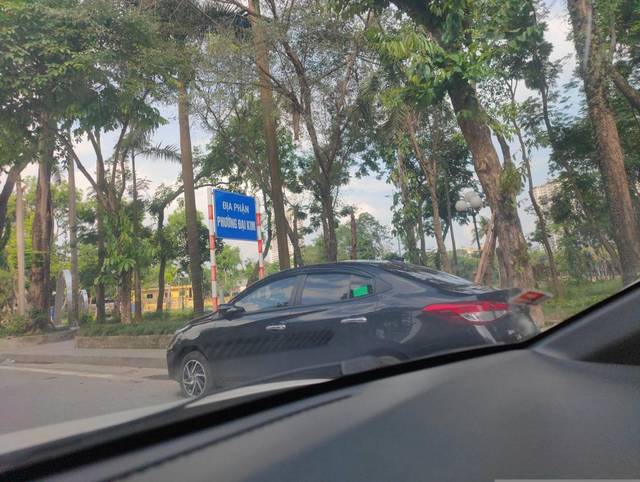
Region: Vietnam
Coordinates: 20.968, 105.827